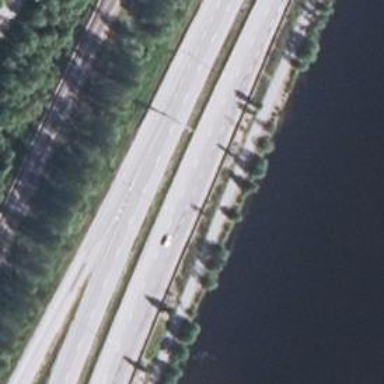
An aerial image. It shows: Trunk link road with asphalt surface. The road has functional class of tertiary.